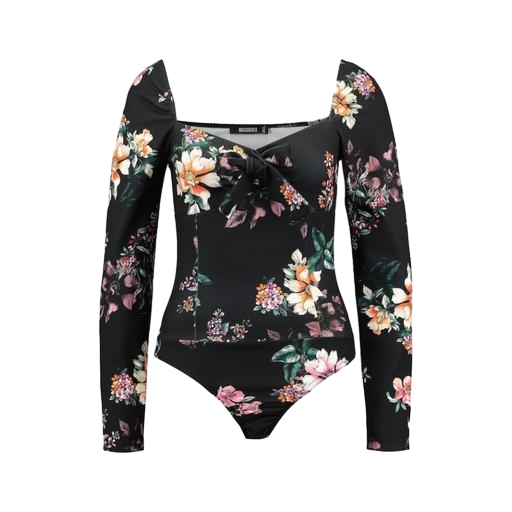
black floral-print top, floral and open wide neck, black floral tie-front top, white background